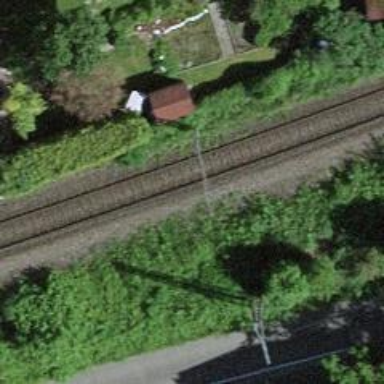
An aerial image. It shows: Single railway track with electrified contact line.